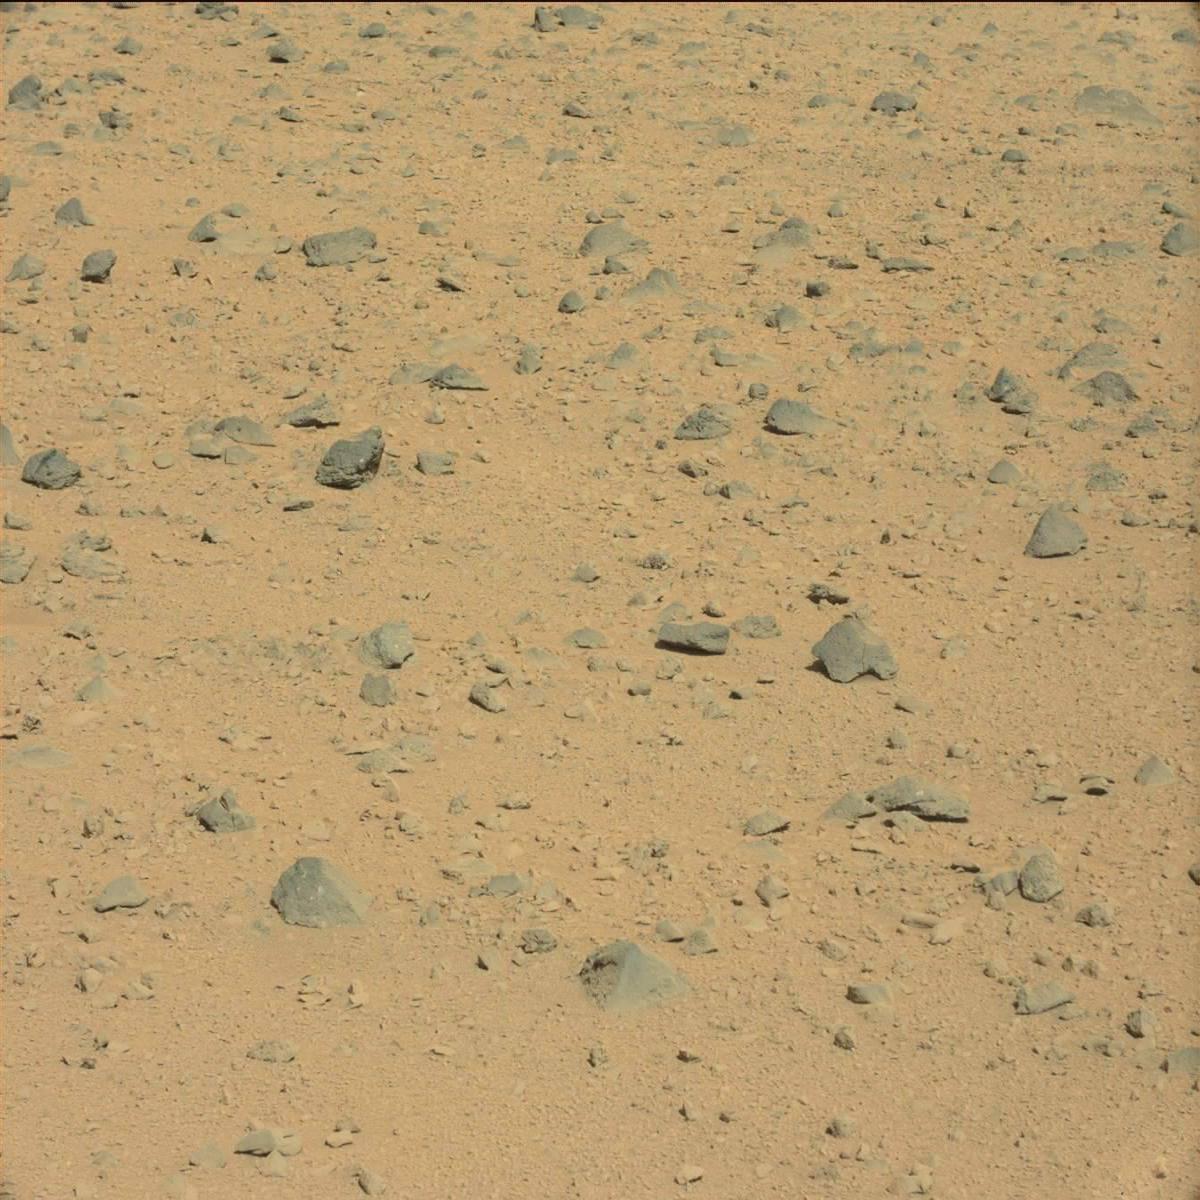
Terrain classes present: Bedrock, Sand / Soil